Question: I have a box container as shown bellow

Which i want to code in a modular way so that i can use the html css structure to build any size box in width and height. I will be using Bootstrap to code the website
Which is the best way to get started.
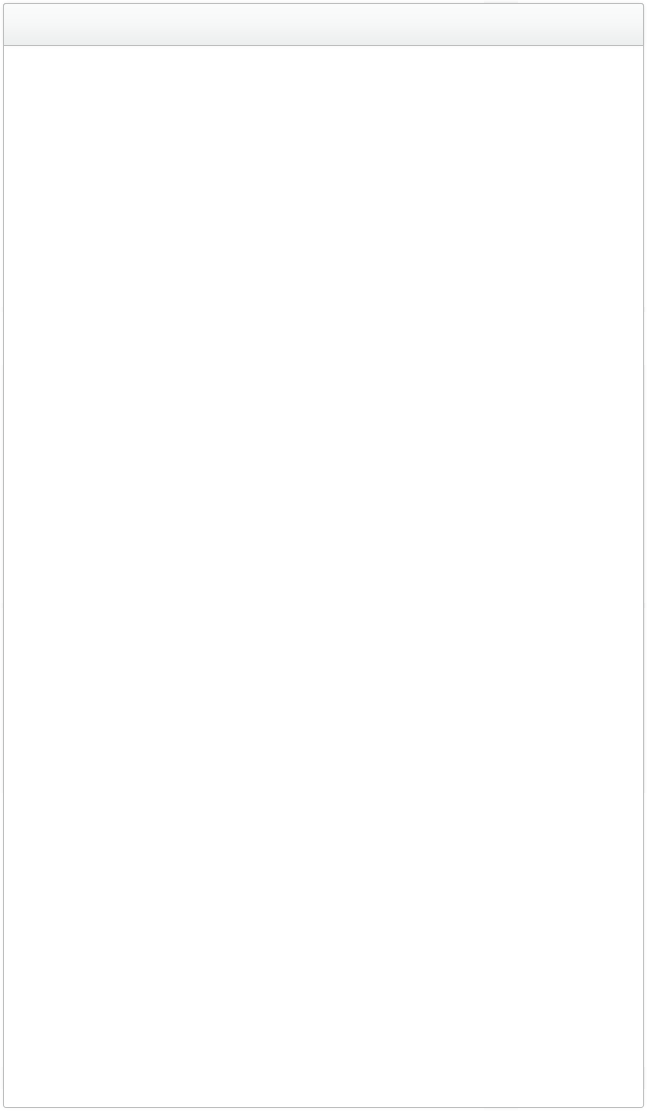
Answer: I tried to keep this as similar to your example as I could with straight CSS. Given this approach, you won't find immediate support in IE8 and lower.
The markup for the box itself is pretty simple:
'''
<div id="modal">
<header><h1>Something Here</h1></header>
<section>
<p>Pellentesque habitant morbi tristique...</p>
</section>
</div>
'''
The CSS for this markup can be found below the preview image below.
Demo: <URL>

'''
<style>
article, aside, figure, footer, header, hgroup,
menu, nav, section { display: block; }
#modal {
width: 600px;
border: 1px solid #CCC;
box-shadow: 0 1px 5px #CCC;
border-radius: 5px;
font-family: verdana;
margin: 25px auto;
overflow: hidden;
}
#modal header {
background: #f1f1f1;
background-image: -webkit-linear-gradient( top, #f1f1f1, #CCC );
background-image: -ms-linear-gradient( top, #f1f1f1, #CCC );
background-image: -moz-linear-gradient( top, #f1f1f1, #CCC );
background-image: -o-linear-gradient( top, #f1f1f1, #CCC );
box-shadow: 0 1px 2px #888;
padding: 10px;
}
#modal h1 {
padding: 0;
margin: 0;
font-size: 16px;
font-weight: normal;
text-shadow: 0 1px 2px white;
color: #888;
text-align: center;
}
#modal section {
padding: 10px 30px;
font-size: 12px;
line-height: 175%;
color: #333;
}
</style>
'''